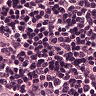
Metastatic tissue present: no